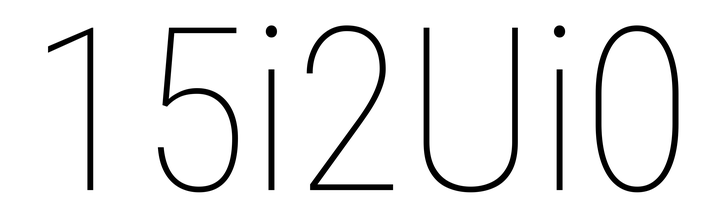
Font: Roboto_Condensed_Thin